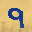
Label: 9